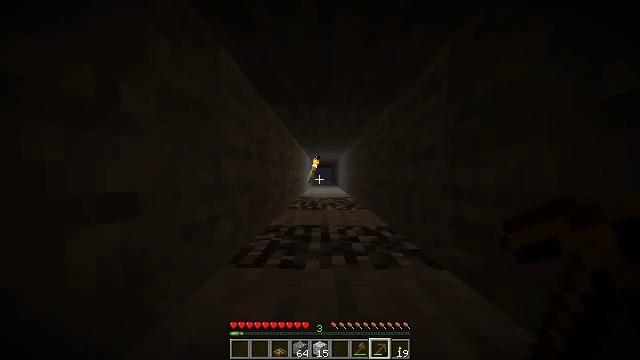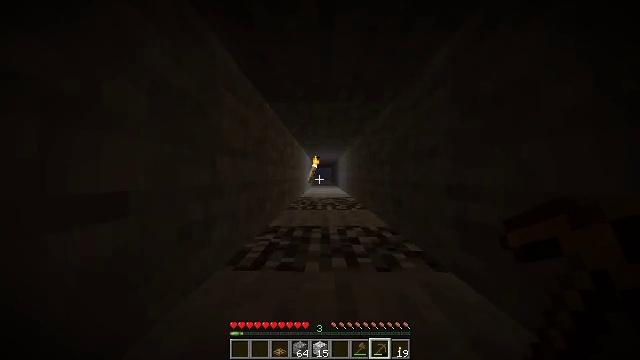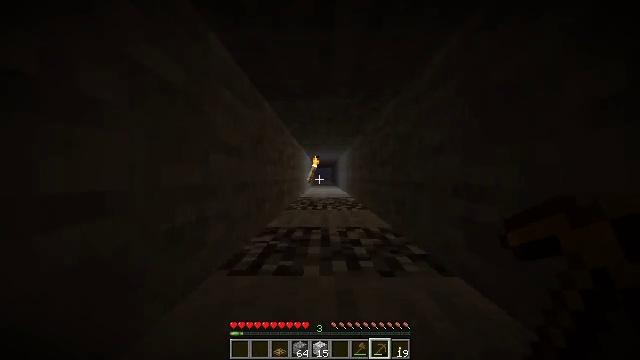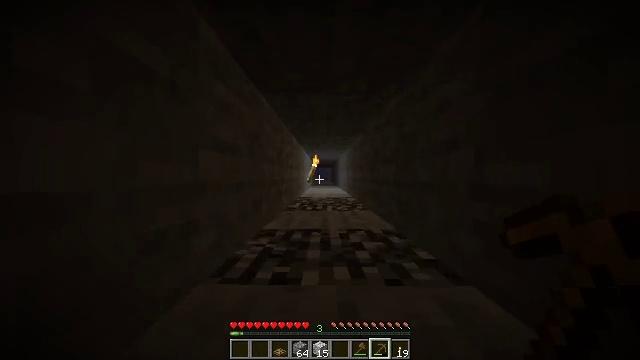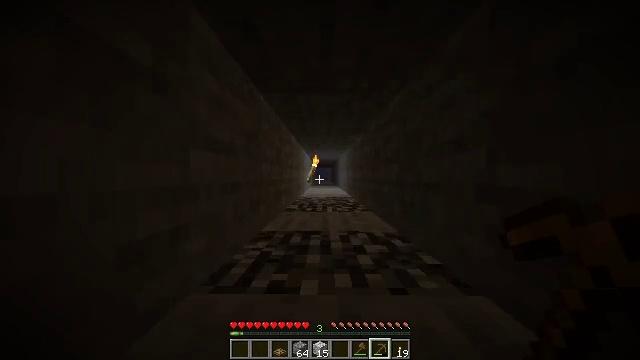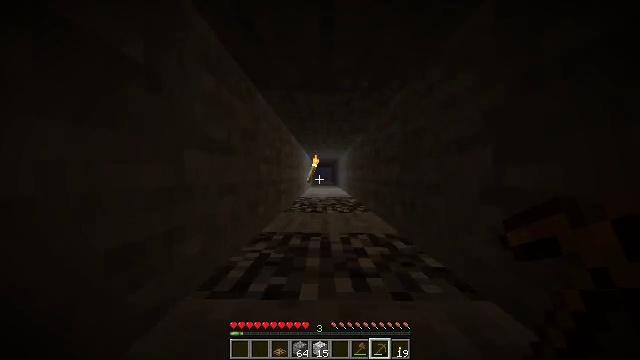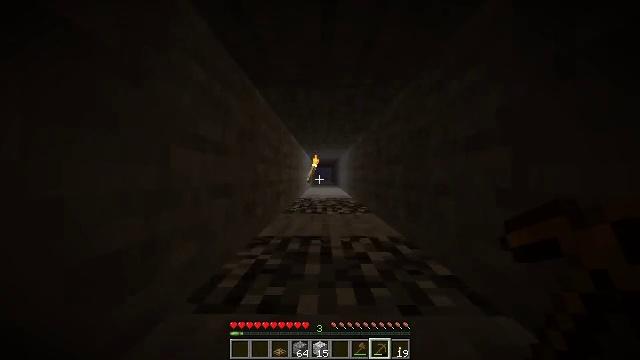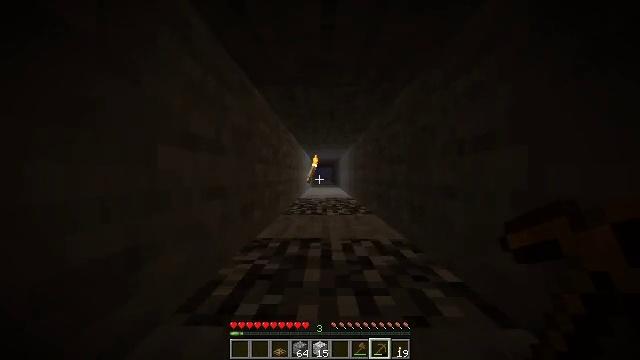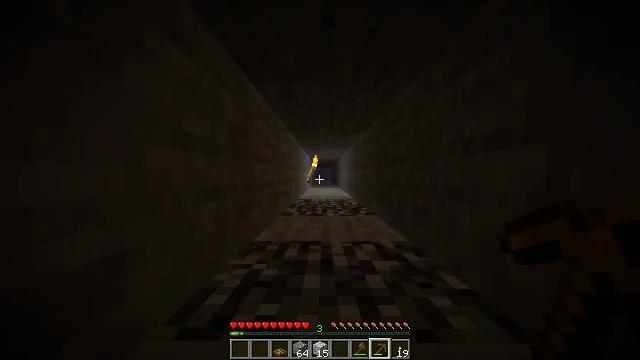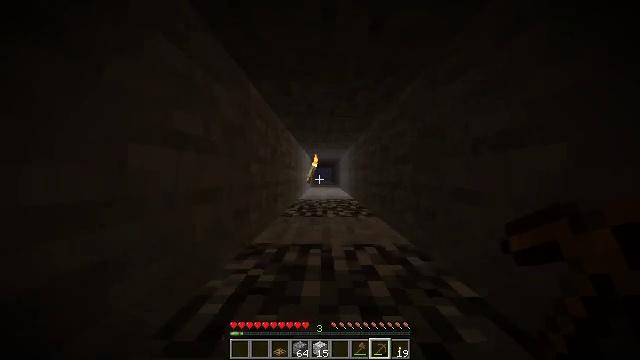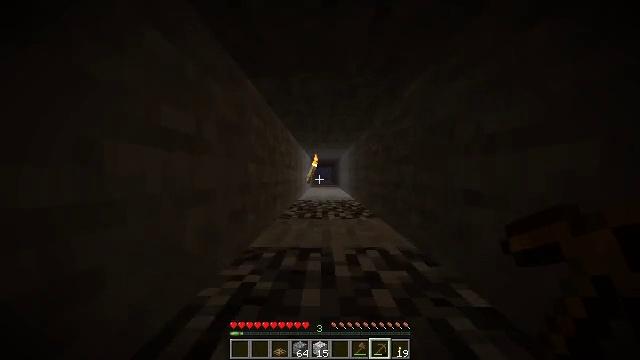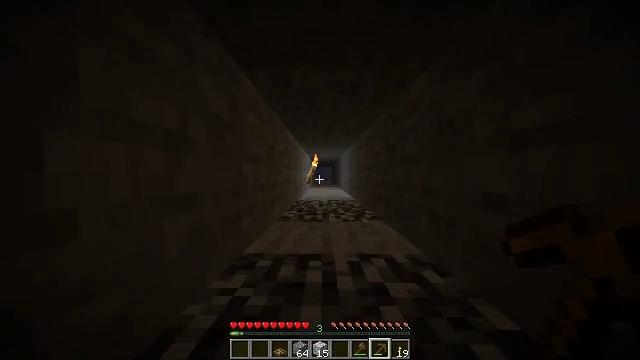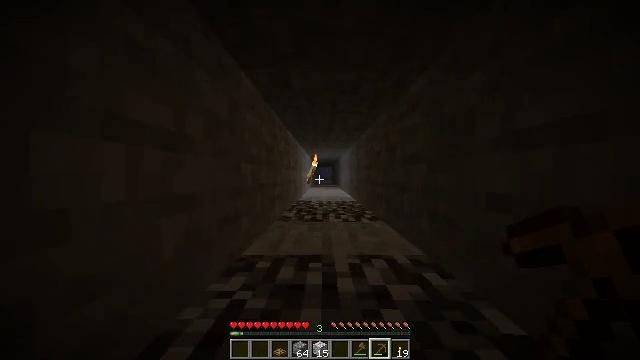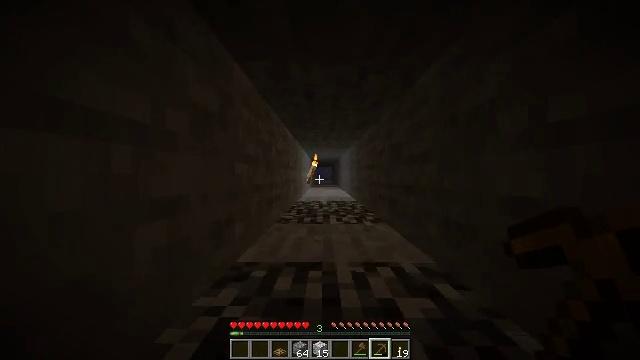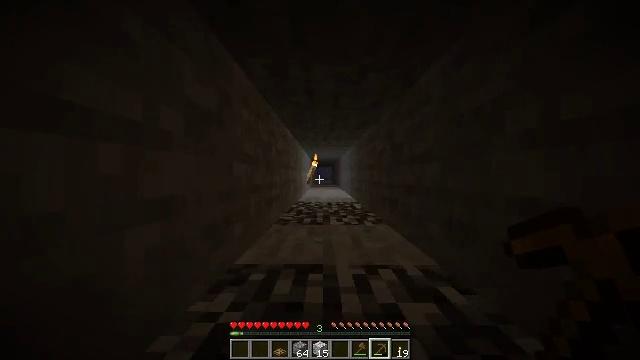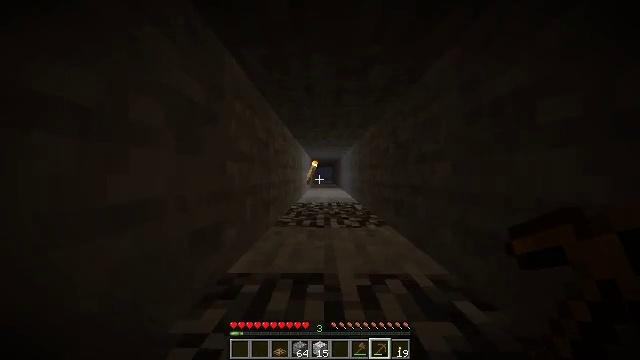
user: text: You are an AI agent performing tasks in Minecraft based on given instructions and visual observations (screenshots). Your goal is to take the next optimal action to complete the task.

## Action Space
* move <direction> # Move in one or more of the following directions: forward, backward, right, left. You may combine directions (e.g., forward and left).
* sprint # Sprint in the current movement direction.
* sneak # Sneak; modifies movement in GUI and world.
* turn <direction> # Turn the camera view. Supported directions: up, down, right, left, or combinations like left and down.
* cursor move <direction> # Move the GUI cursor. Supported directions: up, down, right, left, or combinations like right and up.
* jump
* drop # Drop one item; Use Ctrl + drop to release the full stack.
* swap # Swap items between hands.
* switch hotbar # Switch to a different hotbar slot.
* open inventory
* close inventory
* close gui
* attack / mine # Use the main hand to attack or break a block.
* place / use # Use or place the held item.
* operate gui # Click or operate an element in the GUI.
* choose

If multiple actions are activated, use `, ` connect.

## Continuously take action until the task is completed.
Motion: motion action
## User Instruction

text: Take down the wall torch for reuse.
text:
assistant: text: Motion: move forward
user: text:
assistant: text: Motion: move forward
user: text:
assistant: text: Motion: move forward
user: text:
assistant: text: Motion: move forward
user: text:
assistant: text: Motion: move forward
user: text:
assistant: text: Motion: move forward
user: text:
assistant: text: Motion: move forward
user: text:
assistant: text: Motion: move forward
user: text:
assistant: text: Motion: move forward
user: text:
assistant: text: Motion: move forward
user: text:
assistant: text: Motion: move forward
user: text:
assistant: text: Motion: move forward
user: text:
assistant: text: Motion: move forward
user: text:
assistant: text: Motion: move forward
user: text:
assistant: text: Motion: move forward
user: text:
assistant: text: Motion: move forward
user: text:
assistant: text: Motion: move forward
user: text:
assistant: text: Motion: move forward
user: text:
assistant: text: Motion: move forward
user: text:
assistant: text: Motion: move forward
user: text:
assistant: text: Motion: move forward
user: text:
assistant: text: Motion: move forward
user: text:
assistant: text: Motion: move forward
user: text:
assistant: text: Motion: move forward
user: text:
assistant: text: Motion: move forward
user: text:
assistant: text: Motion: move forward
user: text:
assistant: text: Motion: move forward
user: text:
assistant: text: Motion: move forward
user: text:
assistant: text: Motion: move forward
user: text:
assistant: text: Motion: move forward